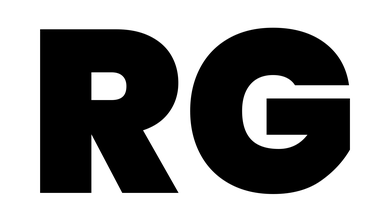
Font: Poppins-Black